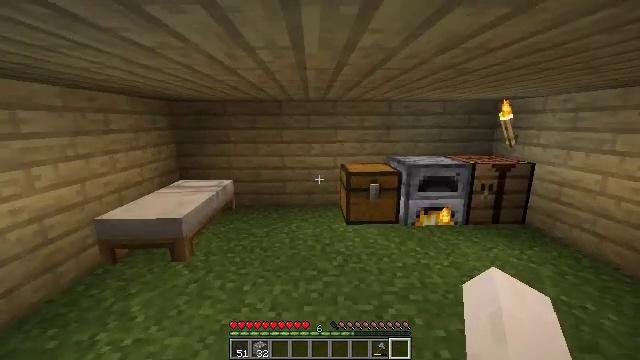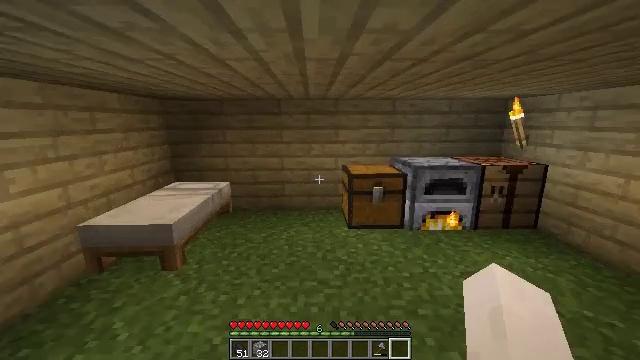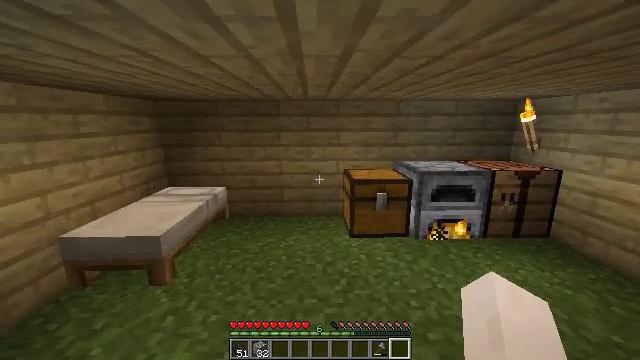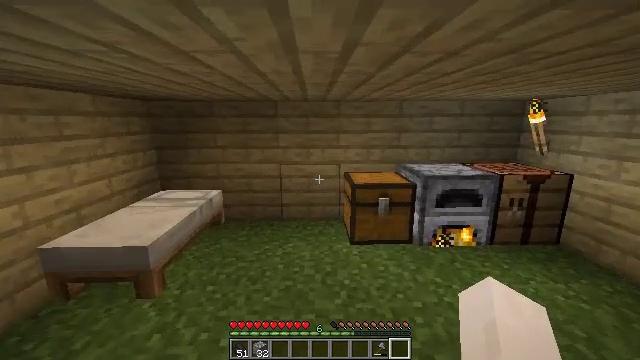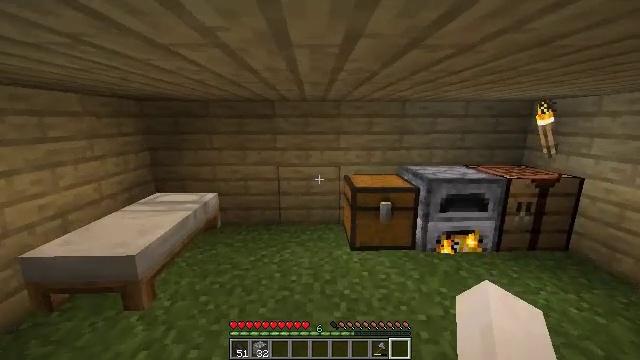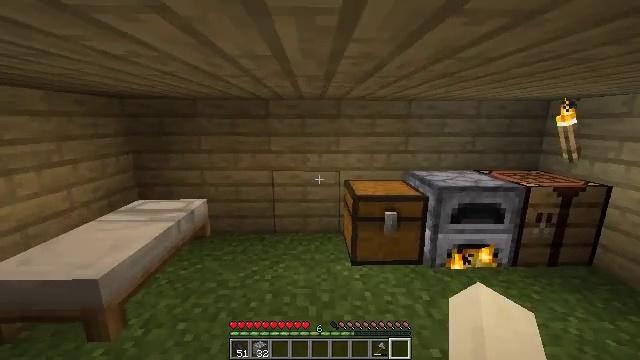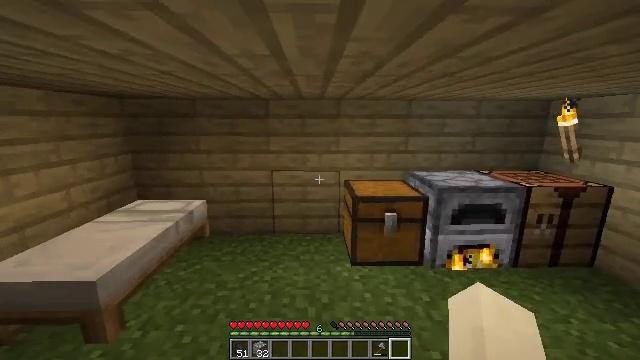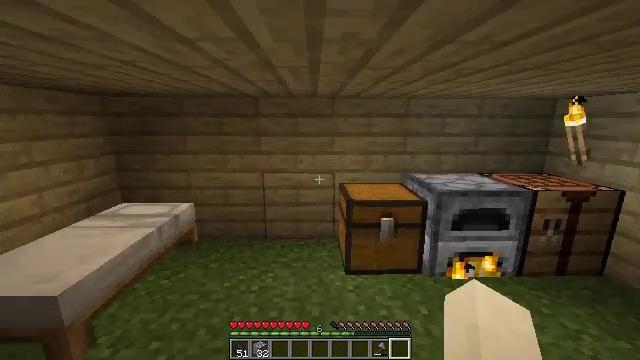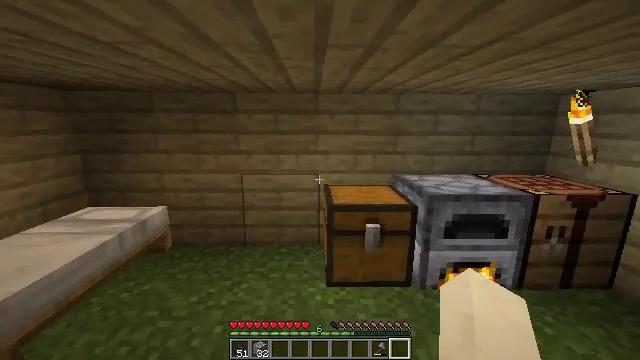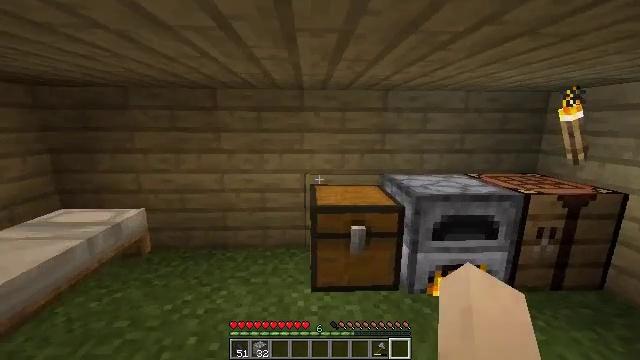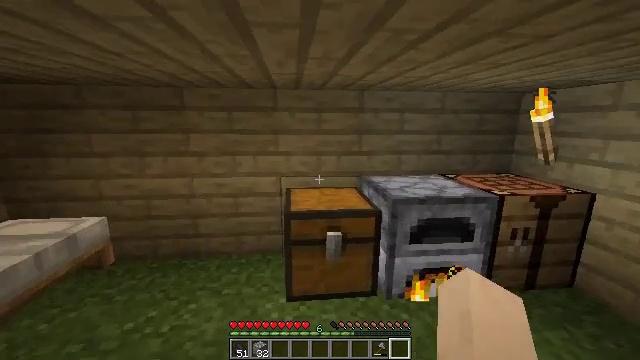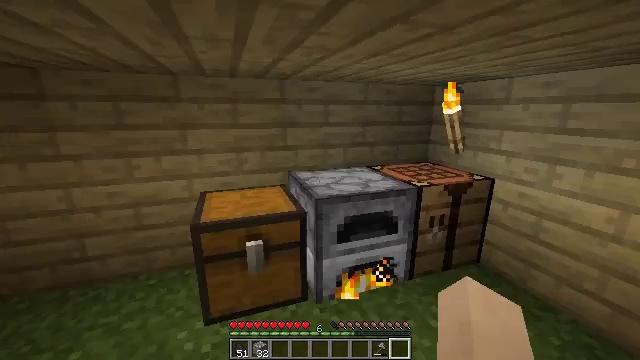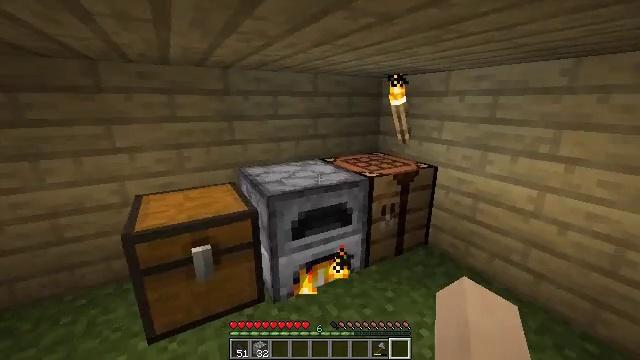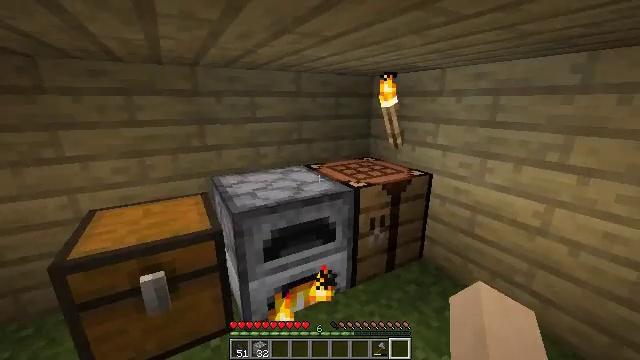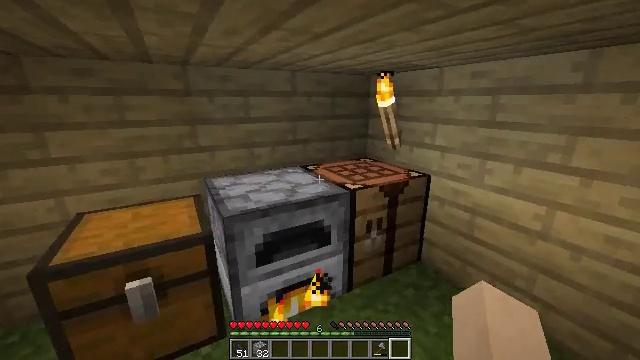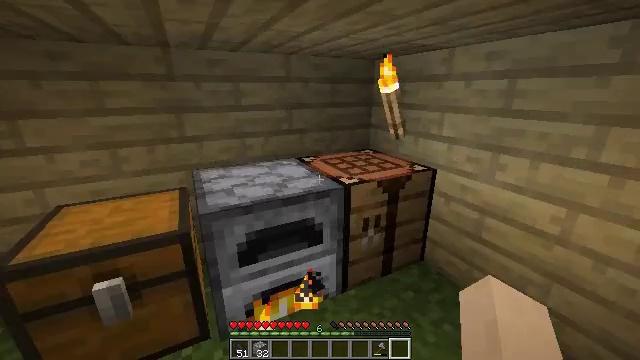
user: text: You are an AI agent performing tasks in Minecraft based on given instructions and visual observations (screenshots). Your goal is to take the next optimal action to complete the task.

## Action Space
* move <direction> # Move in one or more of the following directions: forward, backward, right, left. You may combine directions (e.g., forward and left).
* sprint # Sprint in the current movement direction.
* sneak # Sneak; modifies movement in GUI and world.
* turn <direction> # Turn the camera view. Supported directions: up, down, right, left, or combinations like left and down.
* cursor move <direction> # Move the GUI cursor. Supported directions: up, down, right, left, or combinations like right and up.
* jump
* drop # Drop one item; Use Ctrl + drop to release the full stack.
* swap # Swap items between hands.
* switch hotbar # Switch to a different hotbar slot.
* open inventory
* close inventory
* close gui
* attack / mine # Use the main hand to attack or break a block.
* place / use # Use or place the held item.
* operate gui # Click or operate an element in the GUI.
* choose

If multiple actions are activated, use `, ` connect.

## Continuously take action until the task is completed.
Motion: motion action
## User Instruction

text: craft item air
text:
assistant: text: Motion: move forward
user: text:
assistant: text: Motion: move forward
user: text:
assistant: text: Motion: move forward
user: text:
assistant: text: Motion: move forward
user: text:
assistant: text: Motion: move forward
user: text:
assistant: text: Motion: move forward and move right
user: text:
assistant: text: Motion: move forward and move right
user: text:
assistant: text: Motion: move forward and move right
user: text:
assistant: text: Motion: move forward and move right, turn right
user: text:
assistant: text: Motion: move forward and move right, turn right
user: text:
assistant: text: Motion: move forward and move right, turn right and down
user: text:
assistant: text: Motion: move forward and move right, turn right and down
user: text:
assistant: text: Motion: move forward and move right
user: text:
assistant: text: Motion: move forward and move right
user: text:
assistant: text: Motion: move forward and move right, turn left and down
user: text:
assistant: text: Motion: move forward and move right, turn left and down
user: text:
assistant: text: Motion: move forward and move right, turn left and down
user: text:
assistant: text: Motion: move forward and move right, turn left and down
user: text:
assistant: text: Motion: move forward and move right, turn left and down
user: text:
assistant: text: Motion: move forward, turn left and down
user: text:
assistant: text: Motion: no_op
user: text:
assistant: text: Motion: no_op
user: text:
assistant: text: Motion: turn right and down
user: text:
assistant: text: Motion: turn right and down, use / place
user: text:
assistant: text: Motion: turn left and down, use / place
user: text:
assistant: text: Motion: turn right and down, use / place
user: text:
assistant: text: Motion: no_op
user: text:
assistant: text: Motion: no_op
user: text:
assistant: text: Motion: open gui
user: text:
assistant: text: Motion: no_op